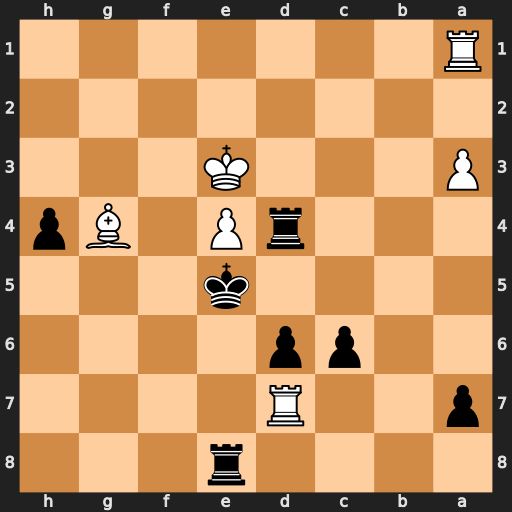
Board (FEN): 4r3/p2R4/2pp4/4k3/3rP1Bp/P3K3/8/R7
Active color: b
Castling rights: -
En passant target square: -
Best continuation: Rxe4+ Kd3 Rd4+ Kc3 Rxg4